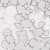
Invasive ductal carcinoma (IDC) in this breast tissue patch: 0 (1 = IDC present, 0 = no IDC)